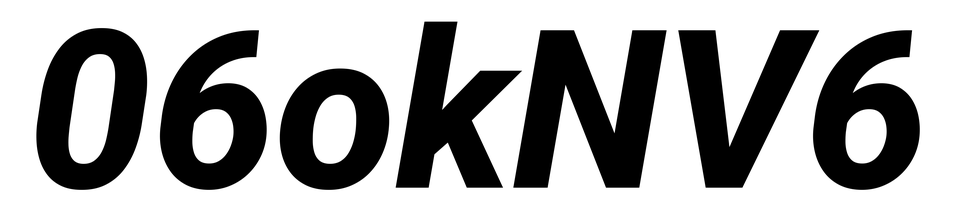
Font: Roboto-Italic_ExtraBold_Italic